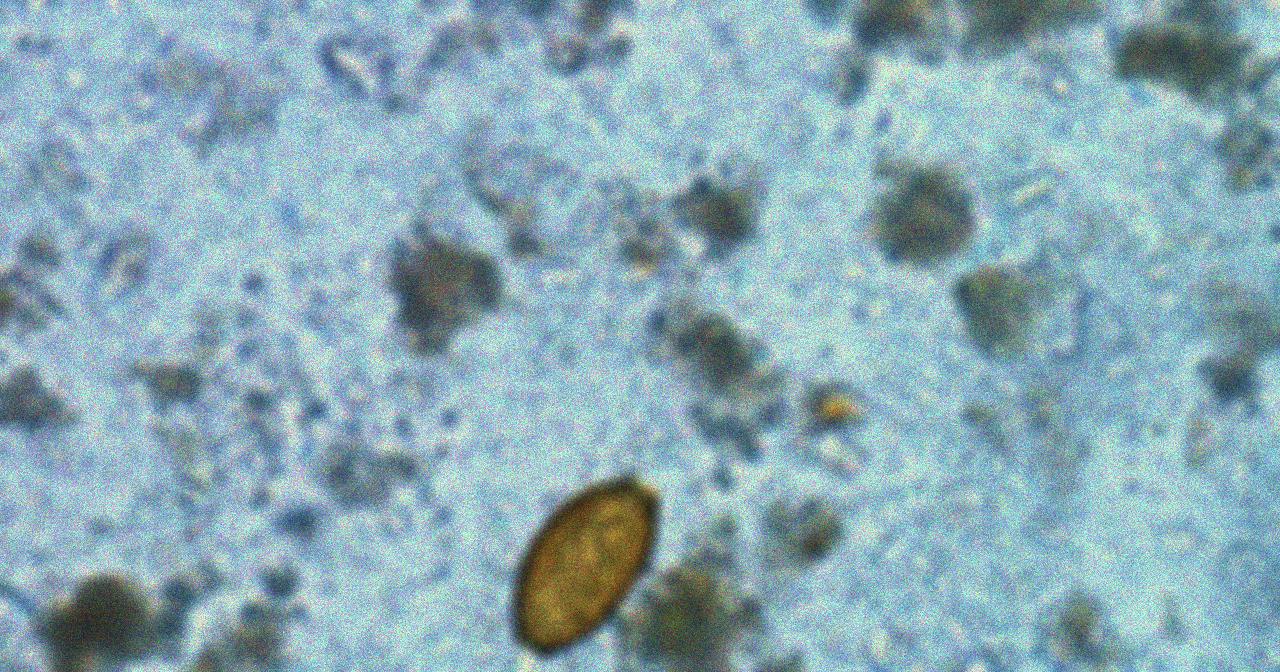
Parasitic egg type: Trichuris trichiura